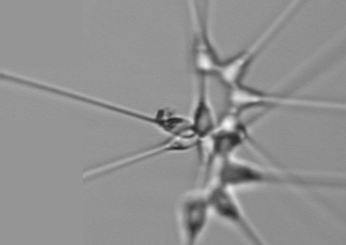
Label: Asterionellopsis_glacialis